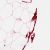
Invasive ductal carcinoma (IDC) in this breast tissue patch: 0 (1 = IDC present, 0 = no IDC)